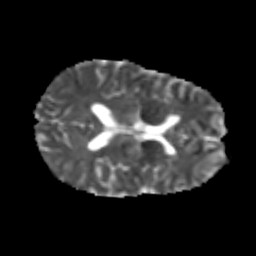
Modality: MD
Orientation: axial
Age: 24
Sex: male
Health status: healthy
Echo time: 0.074 s